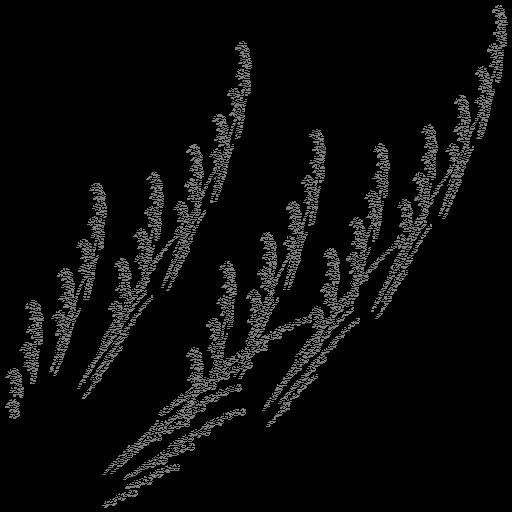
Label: spiderbrake